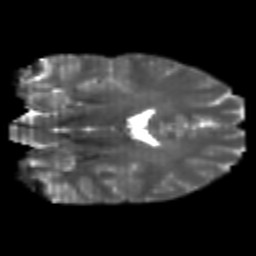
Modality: T2w
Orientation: coronal
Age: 21
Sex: male
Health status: healthy
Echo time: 0.074 s